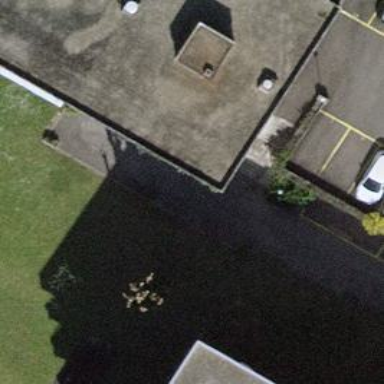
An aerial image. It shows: Concrete steps.